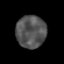
Tissue: prostate
Cell type: T cells
Senescence score: 0.2037
Nuclear area (px): 948
Mean DAPI intensity: 83.846